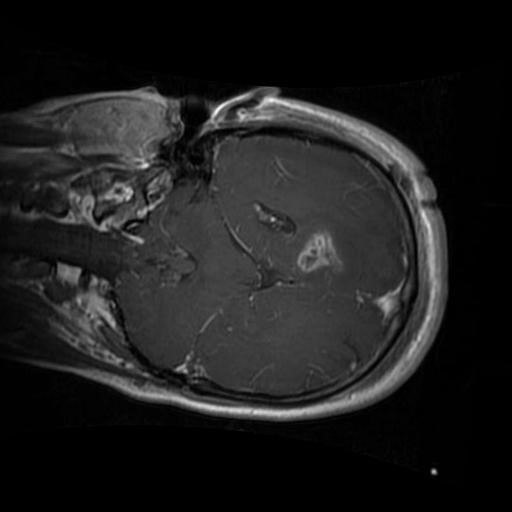
Label: brain_glioma